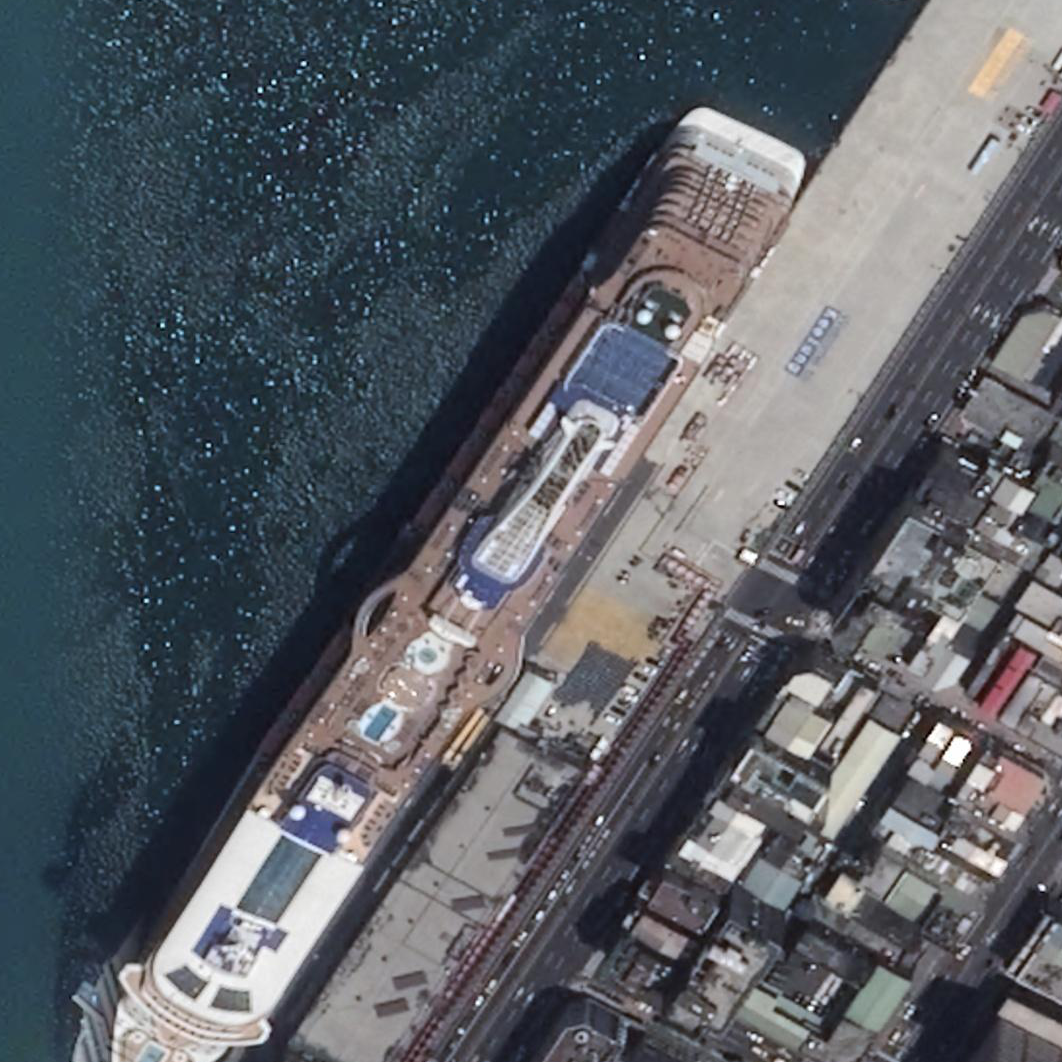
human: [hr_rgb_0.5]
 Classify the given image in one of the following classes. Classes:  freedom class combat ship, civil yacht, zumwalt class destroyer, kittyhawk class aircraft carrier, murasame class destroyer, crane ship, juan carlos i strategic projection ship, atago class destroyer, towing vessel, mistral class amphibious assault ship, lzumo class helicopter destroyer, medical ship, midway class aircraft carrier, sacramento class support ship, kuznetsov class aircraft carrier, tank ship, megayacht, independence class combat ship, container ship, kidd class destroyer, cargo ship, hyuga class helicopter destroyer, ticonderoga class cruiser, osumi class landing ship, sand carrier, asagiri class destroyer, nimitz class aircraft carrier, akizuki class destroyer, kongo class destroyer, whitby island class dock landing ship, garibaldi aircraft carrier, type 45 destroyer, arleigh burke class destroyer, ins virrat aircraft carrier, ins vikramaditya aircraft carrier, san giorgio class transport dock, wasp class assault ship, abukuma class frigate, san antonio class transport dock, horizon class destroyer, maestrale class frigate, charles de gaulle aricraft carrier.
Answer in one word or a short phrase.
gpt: Megayacht